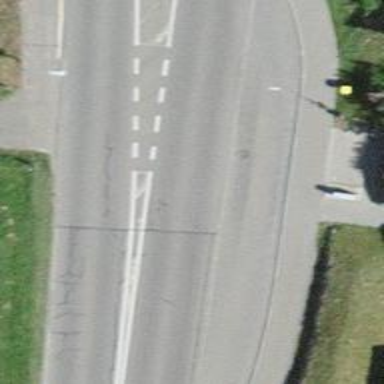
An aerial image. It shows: Public transport stop position.